Brain MRI, t2w sequence, axial 2D slice.
Patient: age 29, sex M, weight 78 kg, height 1.78 m
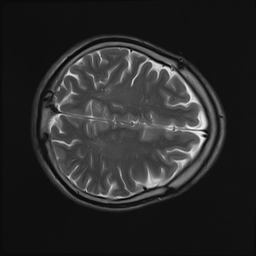